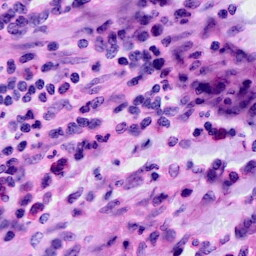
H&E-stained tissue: Cervix